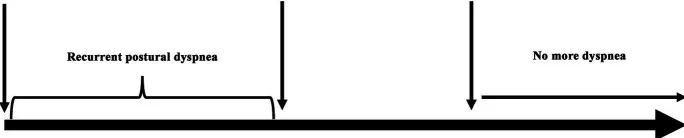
Timeline of the patient's history of present illness.
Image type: chart (chart)